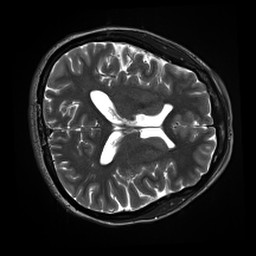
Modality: inplaneT2
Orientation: axial
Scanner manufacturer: siemens
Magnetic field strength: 3 T
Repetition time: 11 s
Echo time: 0.059 s